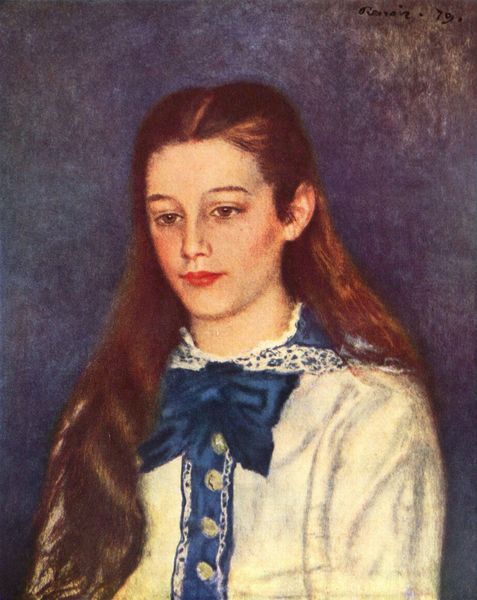
Titel: Porträt der Therese Bérard
Künstler: Pierre Auguste Renoir
Standort: Dieppe
Institution: Musée de Dieppe
Schlagwörter: blau, dunkel, gemälde, haut, schatten, weiß, impressionismus, mädchen, ausschnitt, braun, frankreich, frau, frisur, grau, haar, hell, hintergrund, impressionisme, kleid, licht, mund, nase, ohr, orange, renoir, ölbild, blick, dame, rot, beige, malerei, schleife, hemd, jung, wand, augen, blass, bluse, falten, gesicht, kragen, lang, mensch, spitze, bild, bildnis, hals, portrait, porträt, signatur, öl, haare, halbfigur, lange haare, sitzend, kind, spitzen, tochter, augenbrauen, borte, brustbild, bruststück, england, hübsch, knopf, lippen, mittelscheitel, ohren, rosa, rouge, scheitel, schulter, schultern, schön, seide, traurig, deutschland, farbig, wangen, wellen, leiste, schule, lila, violett, signiert, weib, weiblich, impressionistisch, inschrift, brauen, büste, glanz, melancholie, menzel, junge frau, nachdenklich, rüschen, verträumt, knöpfe, fliege, knopfleiste, oberkörper, selbstporträt, braune haare, lippenstift, geschminkt, lider, masche, betrachter, rothaarig, offen, torso, viele, auguste, dreiviertel, selbstbildnis, leinwand, ehefrau, tracht, zahl, ziffer, halbporträt, dreiviertelporträt, halbfigürig, vorderansicht, femme, marine, schüchtern, décor, tempera, cheveux, nett, august, bleu, rote lippen, boucle, chemise, fille, weisse, rüschchen, impressionniste, jeune, jeune fille, lid, klied, langhaar, dreiviertelportrait, blauer hintergrund, langes haar, langhaarig, internat, lange, rotwangig, melankolie, knopleiste, geil, mademoiselle, weisse bluse, matrosenbluse, haltund, mädche, pörträt, niederschlagen, augen ohren, braunes haar, doppelschleife, matrosenhamd, pariserin, schulmädchen, spitzw, en, ia, 19. jahrhundert, 1879, arrière-plan, cheveux longs, neunundsiebzig, fraubildnis, daatierung